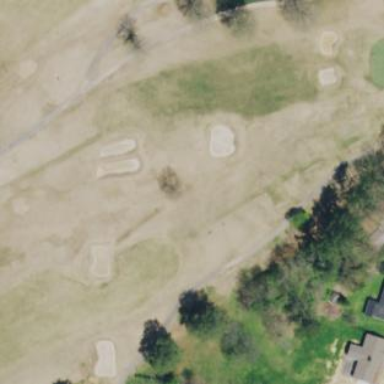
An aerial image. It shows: Golf fairway surrounded by grass.